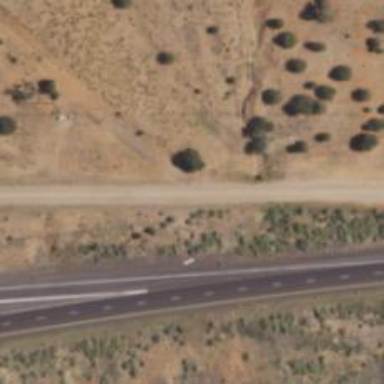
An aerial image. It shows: Tertiary road.